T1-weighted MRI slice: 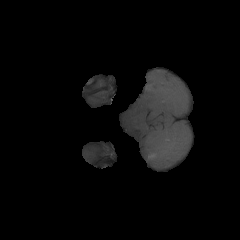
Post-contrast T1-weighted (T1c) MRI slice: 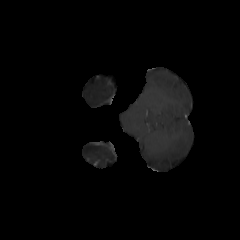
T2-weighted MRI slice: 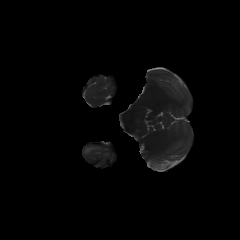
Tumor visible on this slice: yes